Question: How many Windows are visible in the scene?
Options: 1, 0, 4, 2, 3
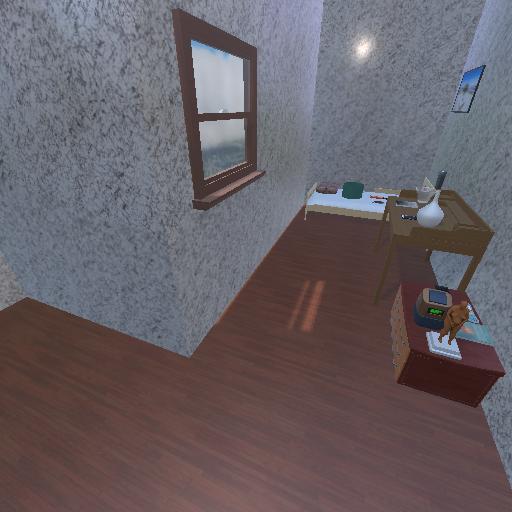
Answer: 1